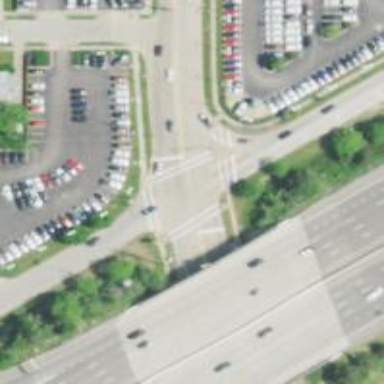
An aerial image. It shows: Tertiary_link road with asphalt surface.